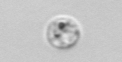
Label: Amoeba